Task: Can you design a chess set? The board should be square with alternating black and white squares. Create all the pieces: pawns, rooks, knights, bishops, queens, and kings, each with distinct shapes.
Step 4251:
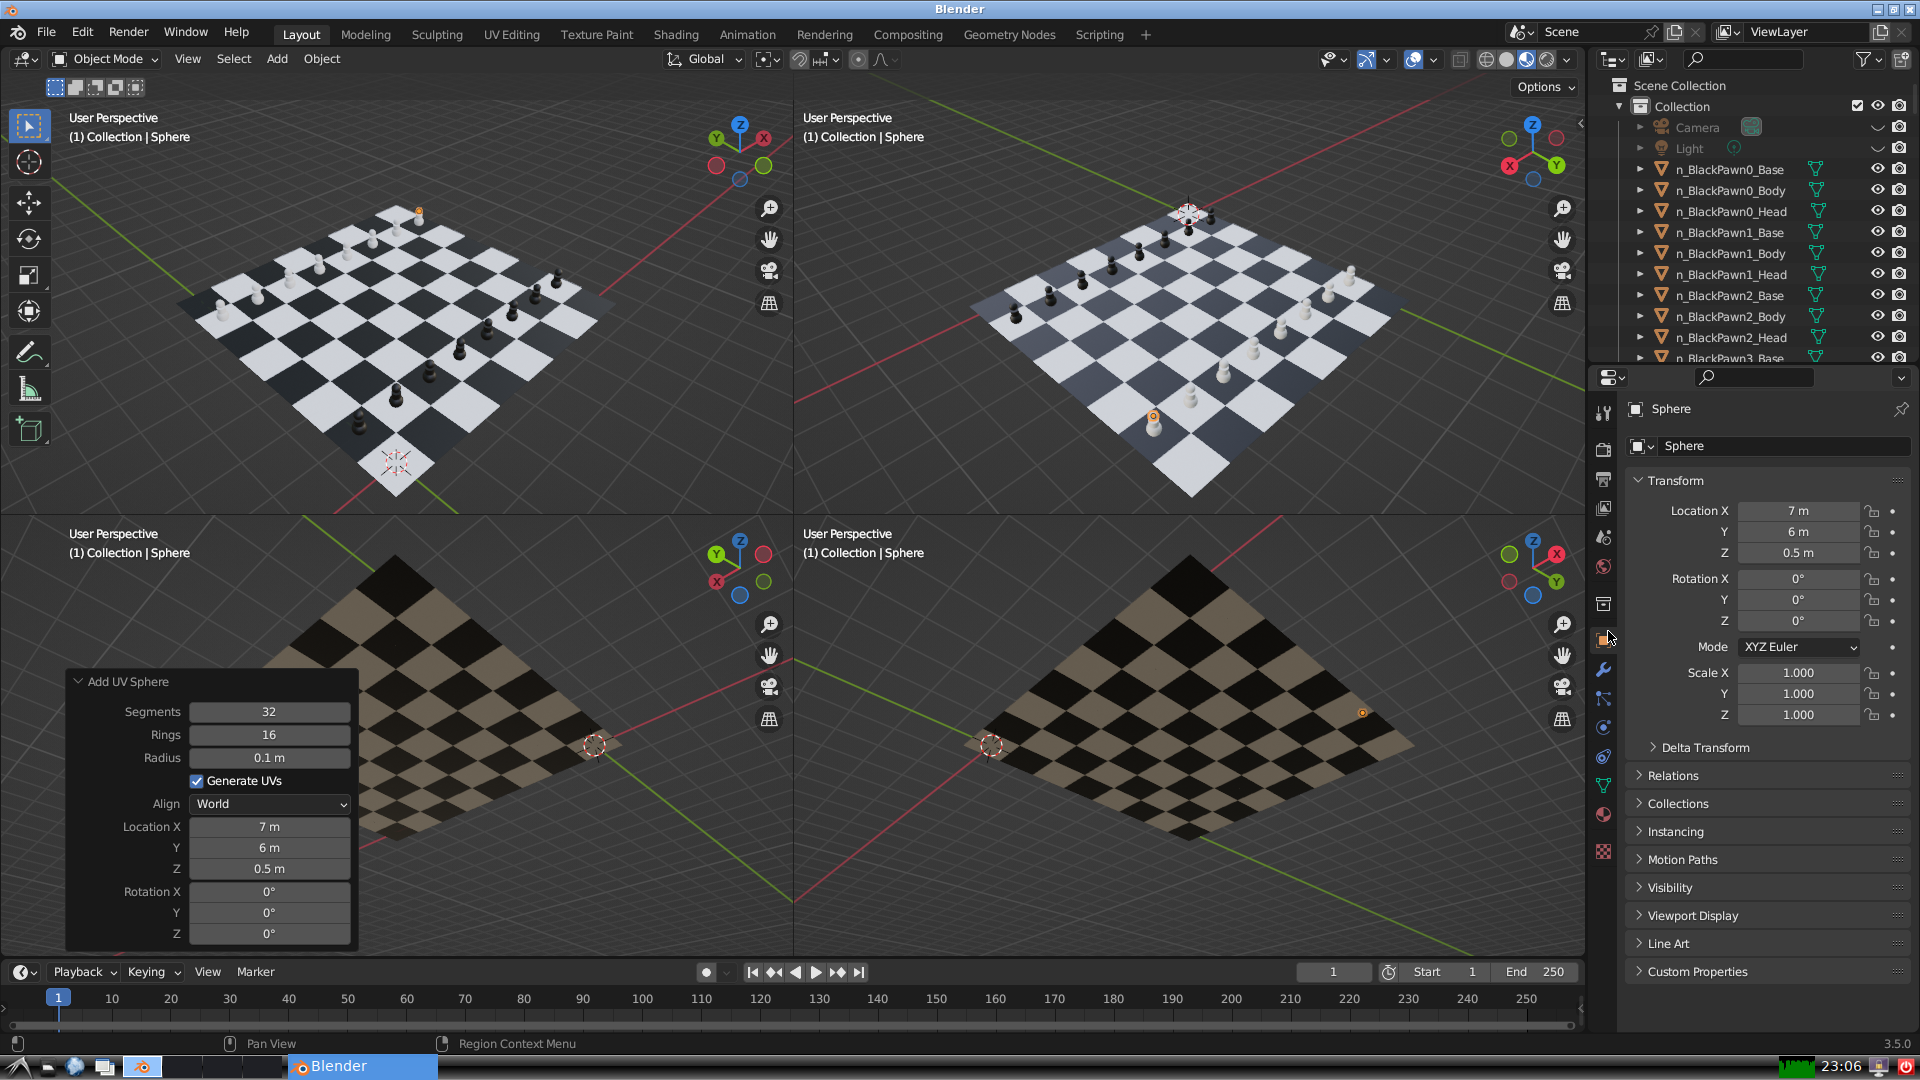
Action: {"mouse_move": [1732, 445]}